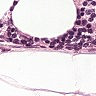
Metastatic tissue present: no